Question: I have create app with in app purchase. It is mandatory to upload it for review but my problem is that i cant find option in app summary like this image.
Above image is from another app where i found it but in my current app it is not visible.
I have enabled in App purchase in my app id.
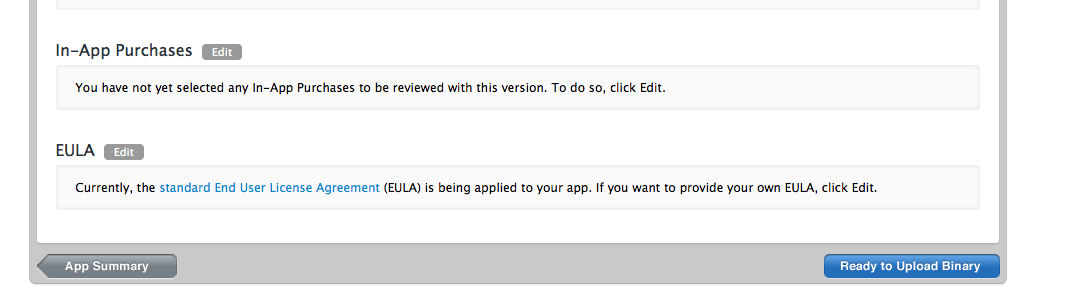
Answer: First I had selected "YES" for Hosting content with apple but when I changed it to "NO", then my problem got solved. Now it shows option for in App Purchase in App Summary.